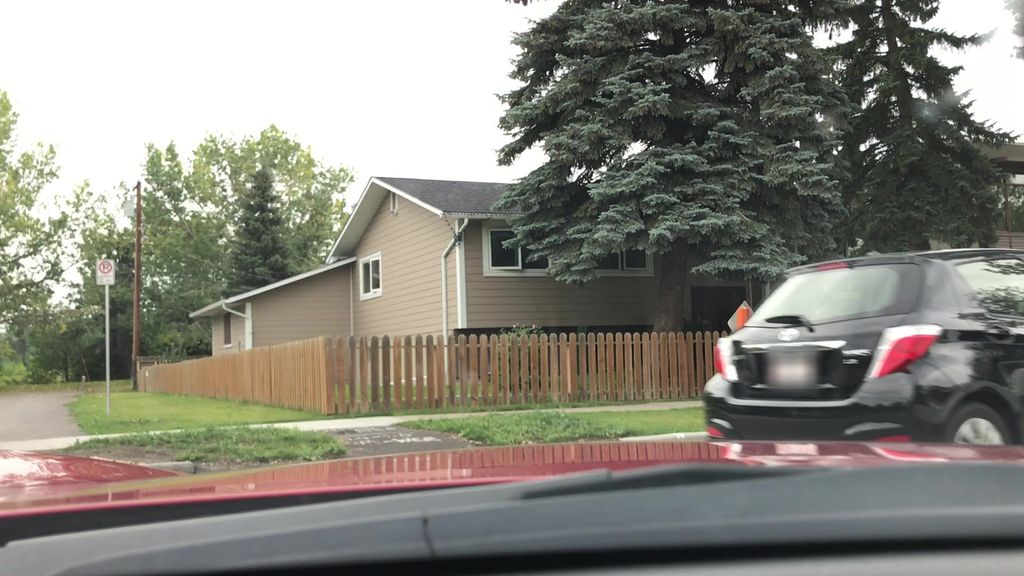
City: calgary